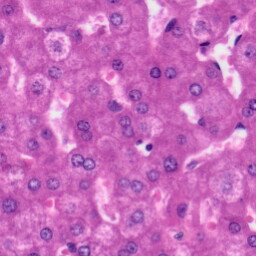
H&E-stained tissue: Liver